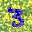
Label: 3